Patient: sex M, age 80
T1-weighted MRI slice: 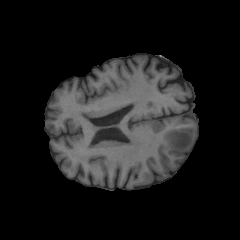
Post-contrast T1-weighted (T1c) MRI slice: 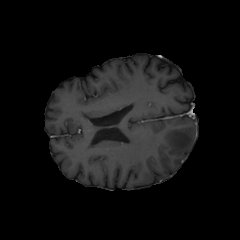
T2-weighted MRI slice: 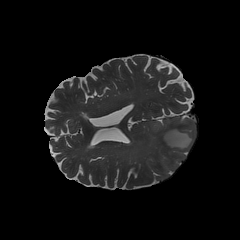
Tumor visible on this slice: yes
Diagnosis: Glioblastoma, IDH-wildtype
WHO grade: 4